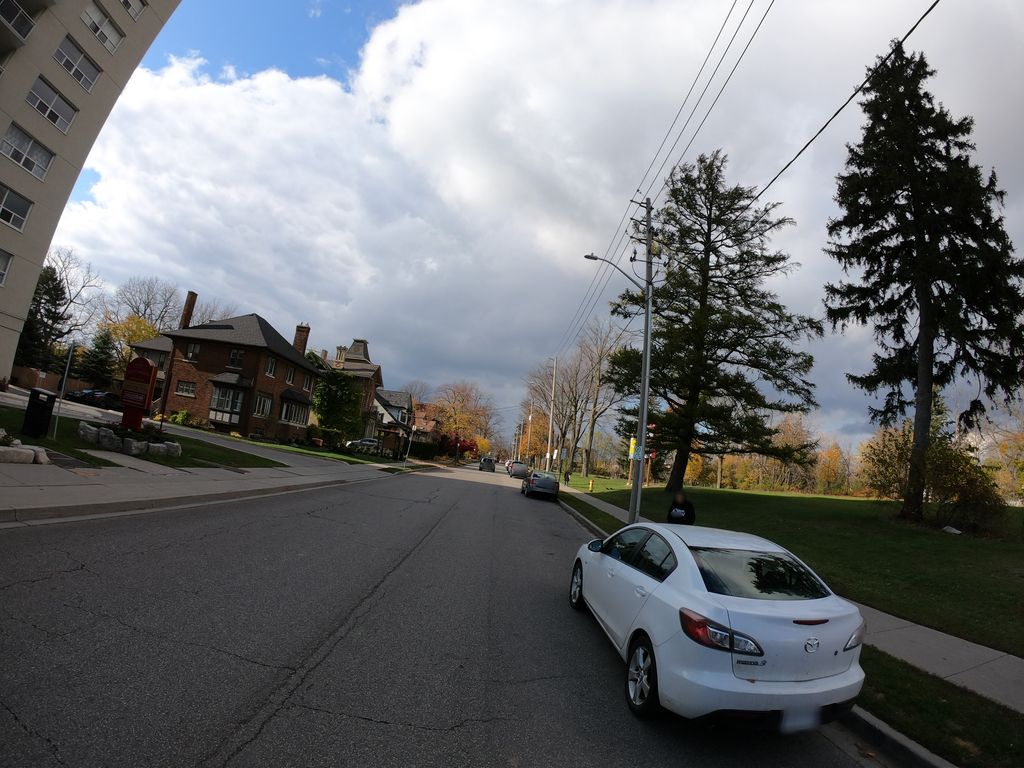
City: kitchener-waterloo